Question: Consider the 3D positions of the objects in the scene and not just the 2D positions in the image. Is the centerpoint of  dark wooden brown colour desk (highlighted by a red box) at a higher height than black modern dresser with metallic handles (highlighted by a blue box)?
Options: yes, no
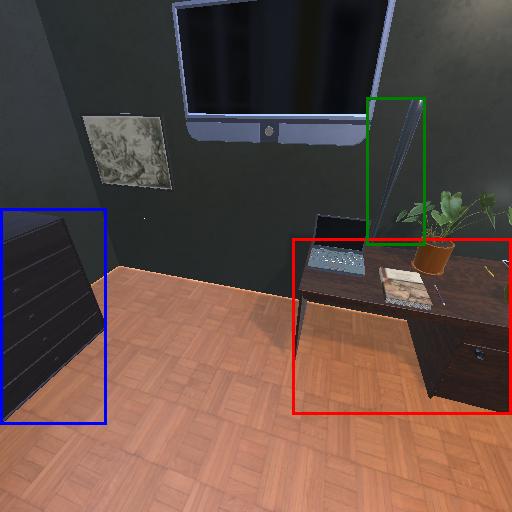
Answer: yes